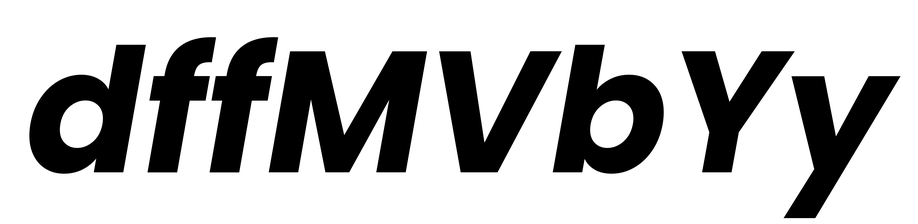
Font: Poppins-BoldItalic